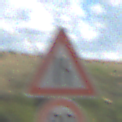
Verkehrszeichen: EinseitigVerengteFahrbahnRechts
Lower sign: Geschwindigkeit80
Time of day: Midday
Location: Outdoor (Nature)
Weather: PartlyCloudy
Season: NotSpecified
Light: Natural